Question: I am looking into adding a button to the "end" of the grid view.
The idea is that I have a grouped view showing groups and items with in these groups. I only show some of the items within the group and wants to show a "load more" button at the end of the items shown.

I have tried all kinds of things in the standard grouped items page with no luck.
Any good ideas?
Thanks in advance
Kim
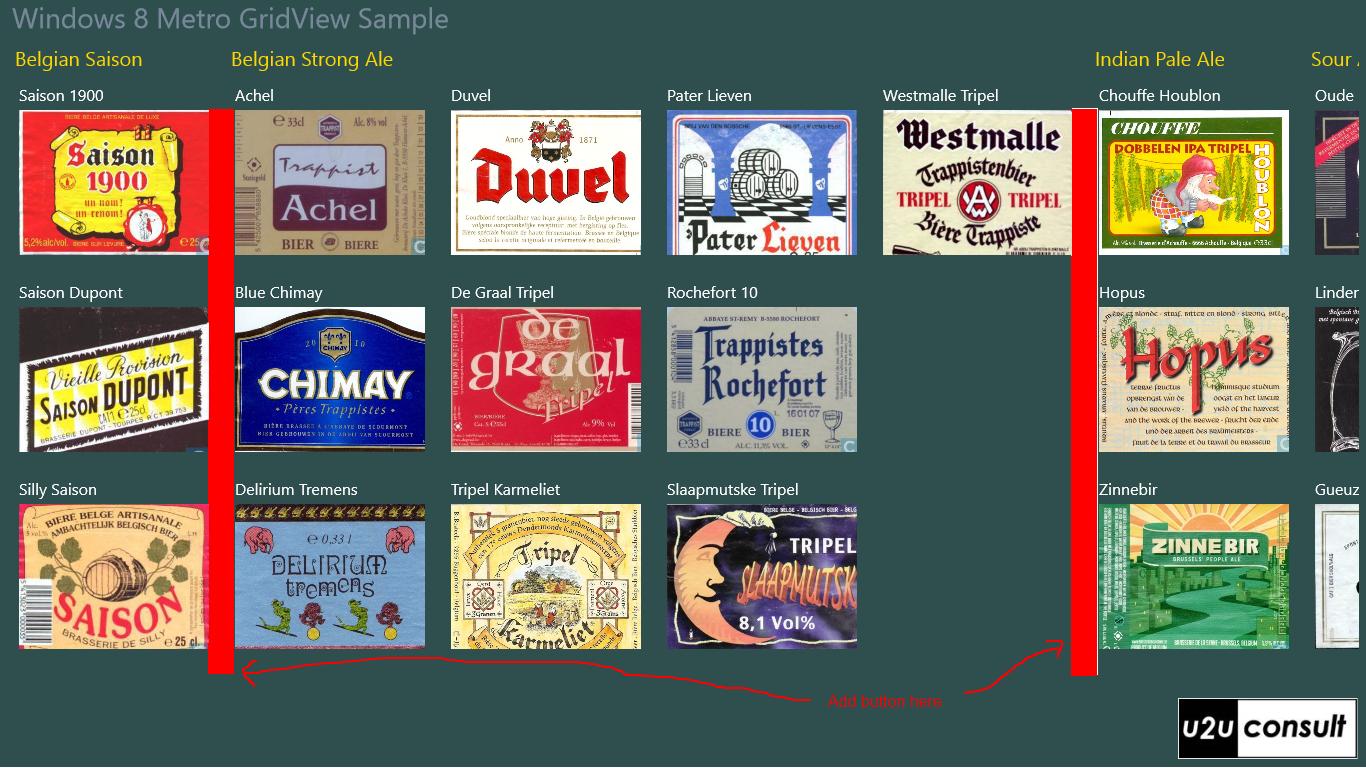
Answer: The simplest answer is to follow the approach used by most existing apps: Allow the user to click on the header to display all the items.
You can also add the "Load More" button as if it was a normal grid item. Then, style it differently using a different template and ItemTemplateSelector.
Finally, the most complex (and flexible) solution would be to put the "Load More" button above the GridView, and manually sync its location when the GridView is scrolled...